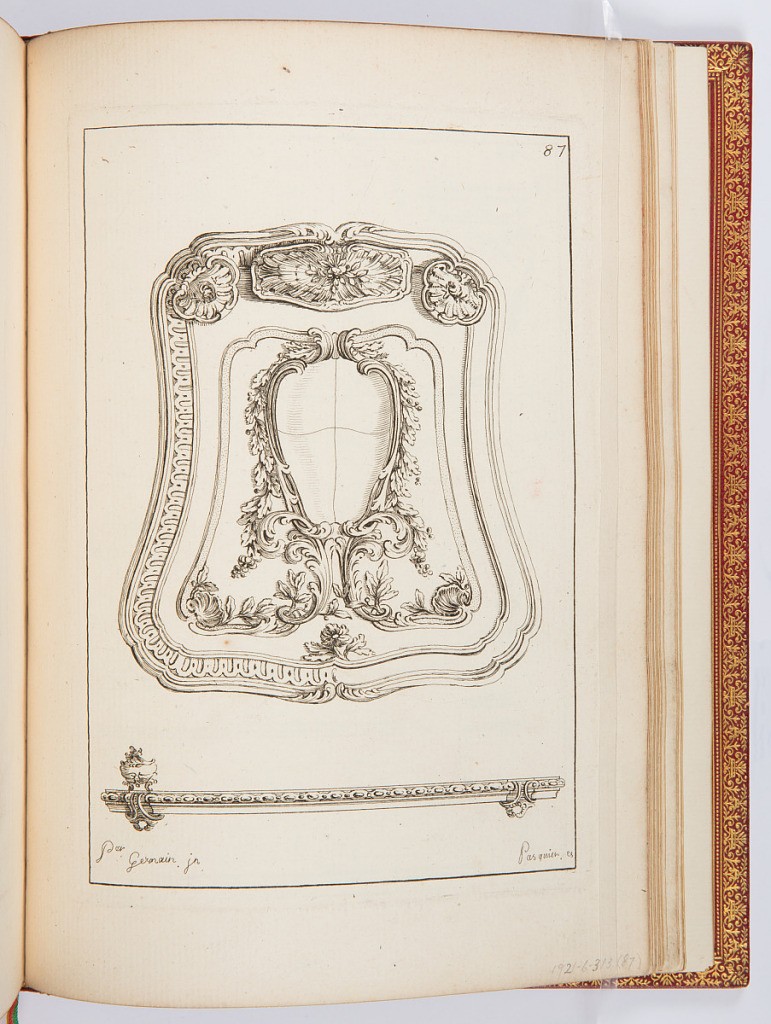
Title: Cadenats
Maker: Pierre Germain, French, 1703 - 1783
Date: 1748
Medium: Etching on laid paper
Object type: Print
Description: Design for a lock and key decorated with ornament motifs including rosettes, branches, rinceaux, and shells. The plate is signed and numbered.